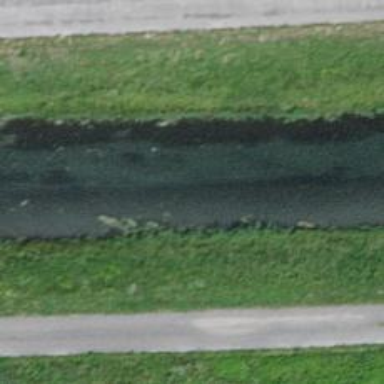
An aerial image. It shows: Canal.